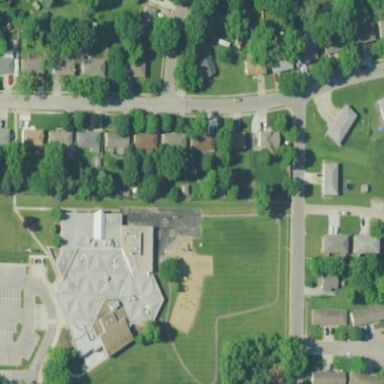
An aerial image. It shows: School.